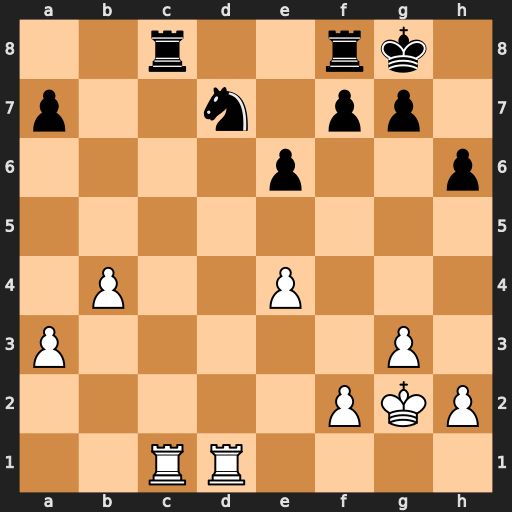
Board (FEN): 2r2rk1/p2n1pp1/4p2p/8/1P2P3/P5P1/5PKP/2RR4
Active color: w
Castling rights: -
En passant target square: -
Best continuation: Rxc8 Rxc8 Rxd7